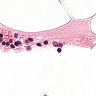
Metastatic tissue present: no